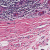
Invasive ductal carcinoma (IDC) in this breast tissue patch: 1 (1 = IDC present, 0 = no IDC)